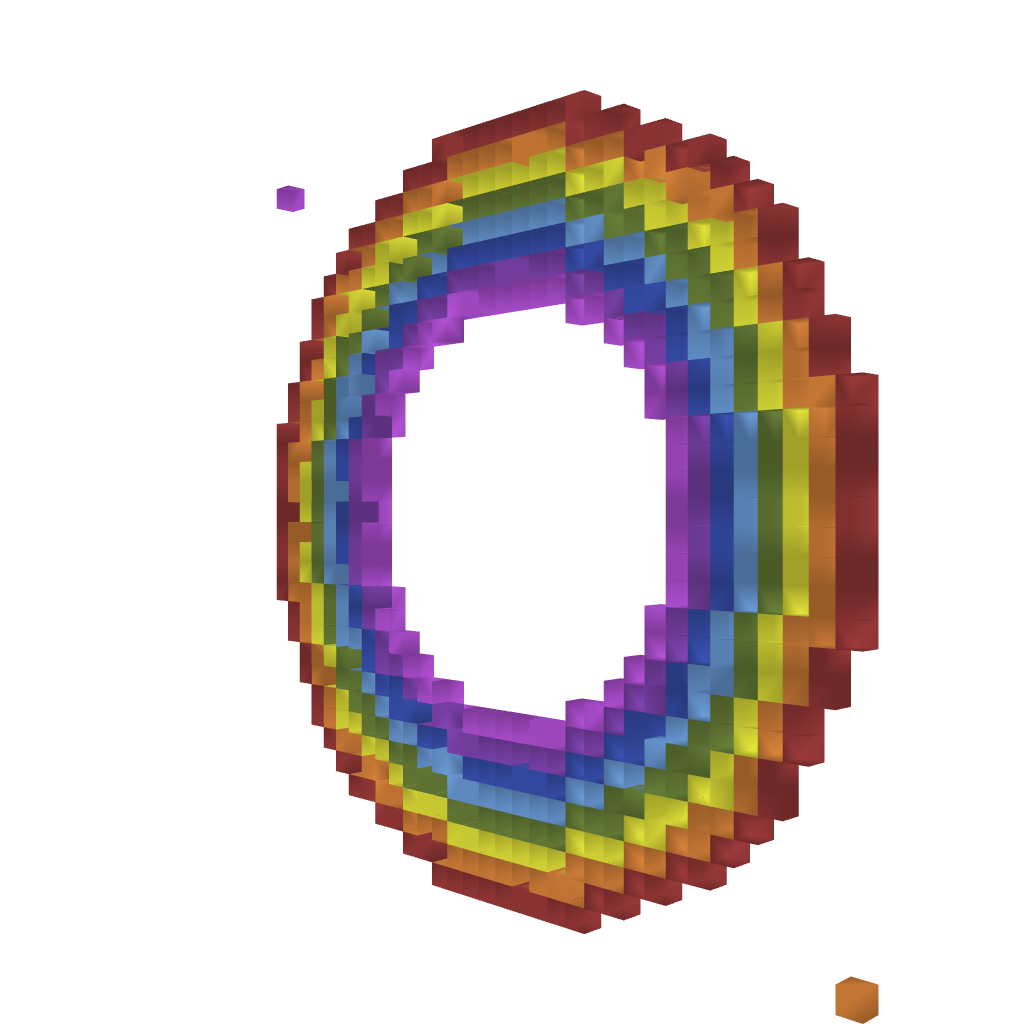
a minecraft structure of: Rainbow! in a circle shape 35 blocks high